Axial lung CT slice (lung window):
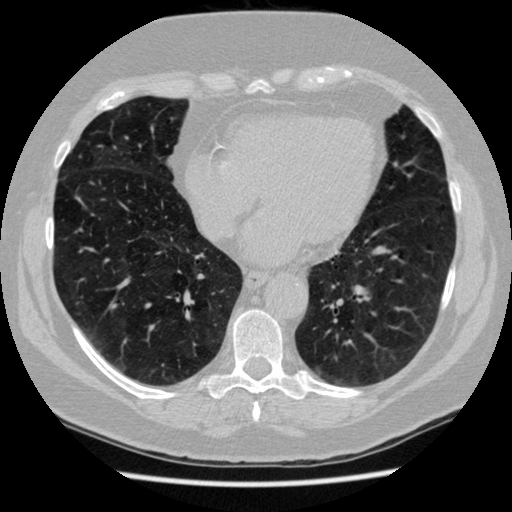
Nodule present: no